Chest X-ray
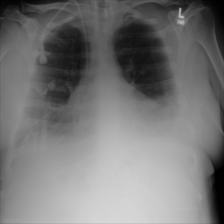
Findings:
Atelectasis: positive
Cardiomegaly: negative
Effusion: positive
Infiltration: negative
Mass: negative
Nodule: negative
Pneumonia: positive
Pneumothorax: negative
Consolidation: negative
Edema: negative
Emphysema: negative
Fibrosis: negative
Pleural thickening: negative
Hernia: negative